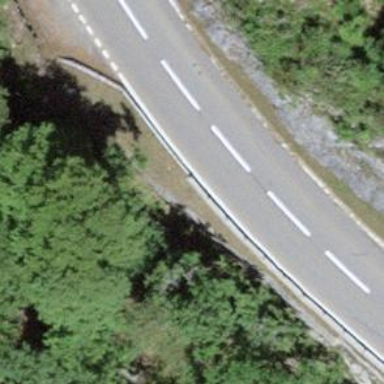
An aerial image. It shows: Tertiary road with asphalt surface.